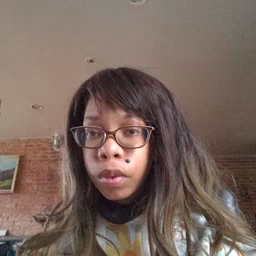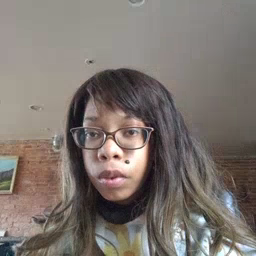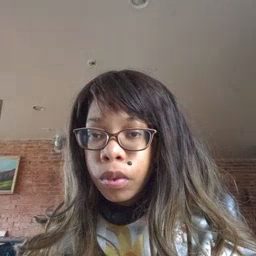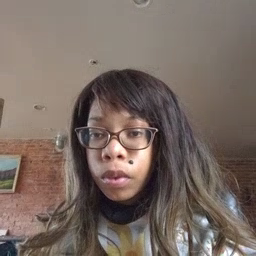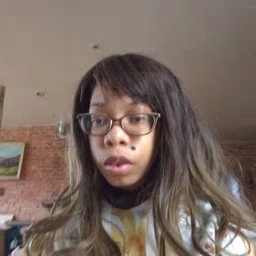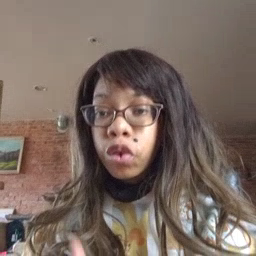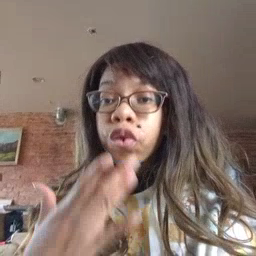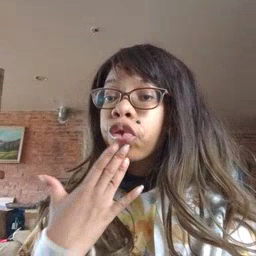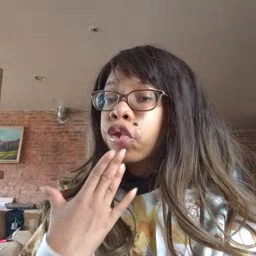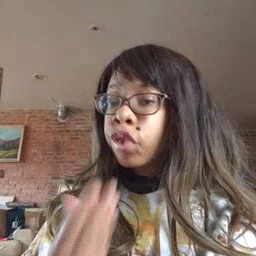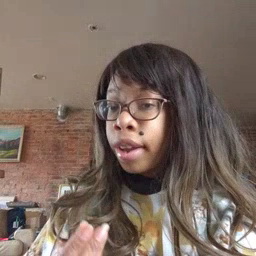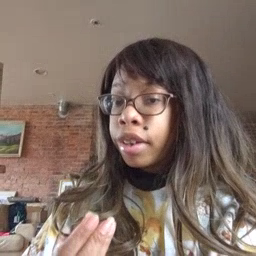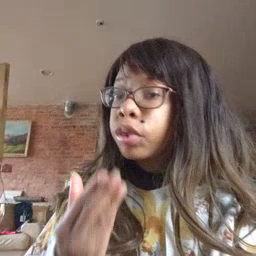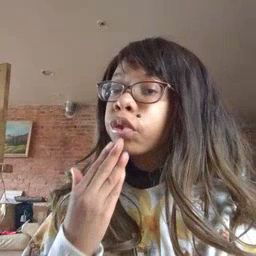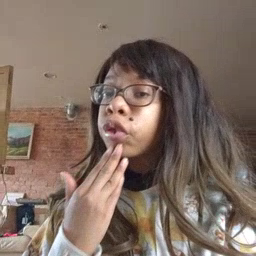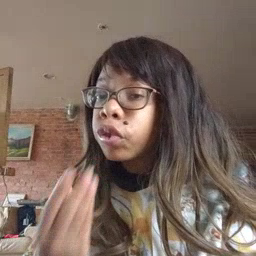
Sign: wet